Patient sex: F
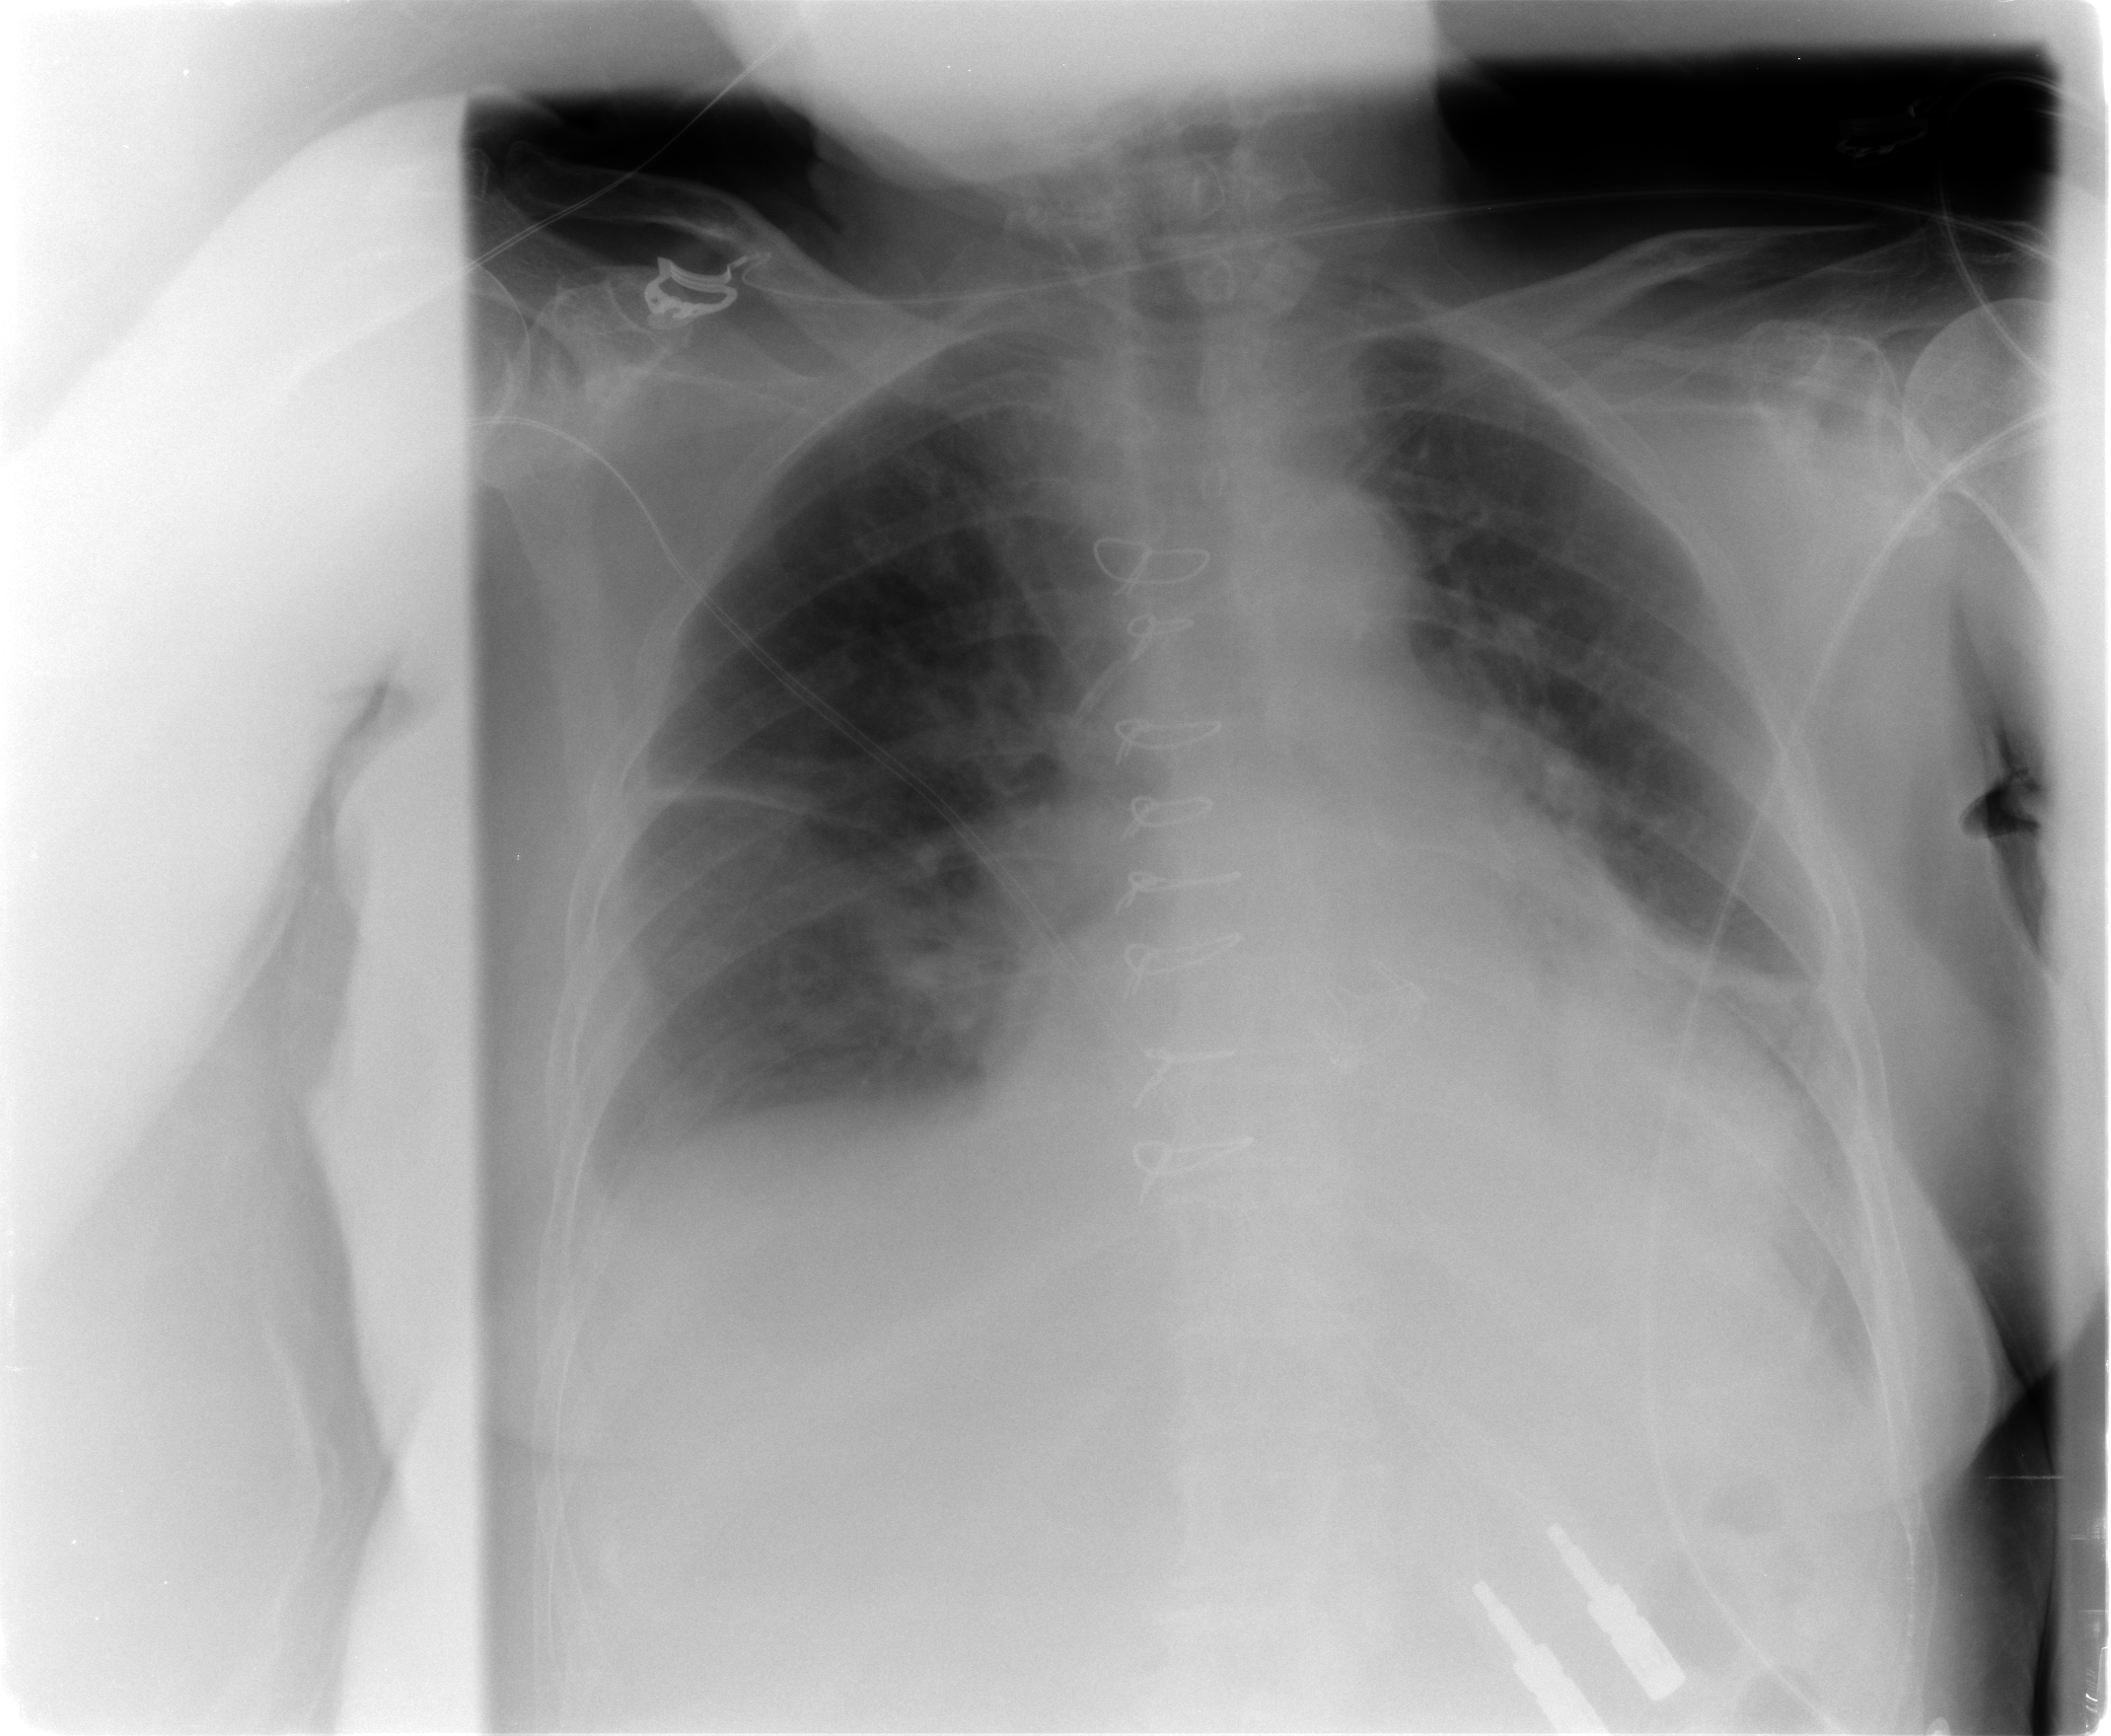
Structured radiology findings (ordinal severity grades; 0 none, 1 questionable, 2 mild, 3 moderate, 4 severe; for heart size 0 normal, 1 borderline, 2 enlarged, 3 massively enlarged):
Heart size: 2
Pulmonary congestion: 2
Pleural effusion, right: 2
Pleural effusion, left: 2
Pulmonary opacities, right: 2
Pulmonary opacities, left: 1
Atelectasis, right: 2
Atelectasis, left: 2